Field crop: maize
Growth stage: 2
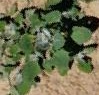
Species: chenopodium